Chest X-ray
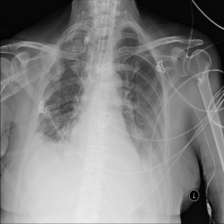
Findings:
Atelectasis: negative
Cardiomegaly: negative
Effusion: positive
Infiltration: negative
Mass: positive
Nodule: negative
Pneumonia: negative
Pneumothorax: negative
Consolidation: negative
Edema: negative
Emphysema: negative
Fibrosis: negative
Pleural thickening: negative
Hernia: negative